Question: Here's a simplified reproducible example of a companies manufacturing and sales flow model with graph in R.
'''
library(igraph)
# Create graph
graph= graph.formula(
R --+ P1,
P1 --+ M1,
R --+ P2,
P2 --+ M2,
P1 --+ P3,
P2 --+ P3,
P3 --+ M2,
R --+ P4,
P3 --+ P5,
P4 --+ P5,
P5 --+ M3,
P5 --+ M4
)
# Change colors for pretty plot
V(graph)$color= "gray"
V(graph)[name== "R"]$color= "cyan"
V(graph)[grepl(x= name, pattern= "M")]$color= "green"
V(graph)[name %in% c("P1", "P2", "P4")]$color= "red"
# Add sales volume as attribute and add to edge label in plot
E(graph)[4]$sales= 100
E(graph)[4]$label= paste("Sales:
", E(graph)[4]$sales, "tons")
E(graph)[6]$sales= 200
E(graph)[6]$label= paste("Sales:
", E(graph)[6]$sales, "tons")
E(graph)[8]$sales= 500
E(graph)[8]$label= paste("Sales:
", E(graph)[8]$sales, "tons")
E(graph)[11]$sales= 1000
E(graph)[11]$label= paste("Sales:
", E(graph)[11]$sales, "tons")
E(graph)[12]$sales= 2000
E(graph)[12]$label= paste("Sales:
", E(graph)[12]$sales, "tons")
# Add bill of material share as attribute and add to edge label in plot
E(graph)[1:3]$share= 1.0
E(graph)[1:3]$label= paste("Share:
", E(graph)[1:3]$share*100, "%")
E(graph)[7]$share= 0.8
E(graph)[7]$label= paste("Share:
", E(graph)[7]$share*100, "%")
E(graph)[5]$share= 1 - 0.8
E(graph)[5]$label= paste("Share:
", E(graph)[5]$share*100, "%")
E(graph)[9]$share= 0.4
E(graph)[9]$label= paste("Share:
", E(graph)[9]$share*100, "%")
E(graph)[10]$share= 1 - 0.4
E(graph)[10]$label= paste("Share:
", E(graph)[10]$share*100, "%")
# Add preliminary NA vol attribute to nodes and add label in plot
V(graph)$vol= NA
V(graph)$label= paste(V(graph)$name, "
Volume:
", V(graph)$vol, "tons")
# Plot
E(graph)$label.cex=0.8
V(graph)$label.cex=0.8
V(graph)$size=20
layout= layout.reingold.tilford(graph, root=1)
layout[3,2]=0
layout[5,2]=0
plot(graph, layout= layout)
'''

The model network comprises of following components:
- 'R''P1, P2, P4'- 'P1...P5''R''P1, P2, P4''P3, P5'- 'M...''P1...5''P4''P5''P3'
Known attributes to edges in this network are:
- 'Sales''P1, P2, P3, P5''M1, M2, M3, M4'- 'Share''P1, P2, P4''P3''P2''P1'
'vol''P1 ... P5''R''NA''vol'
'sales''vol''share''R'
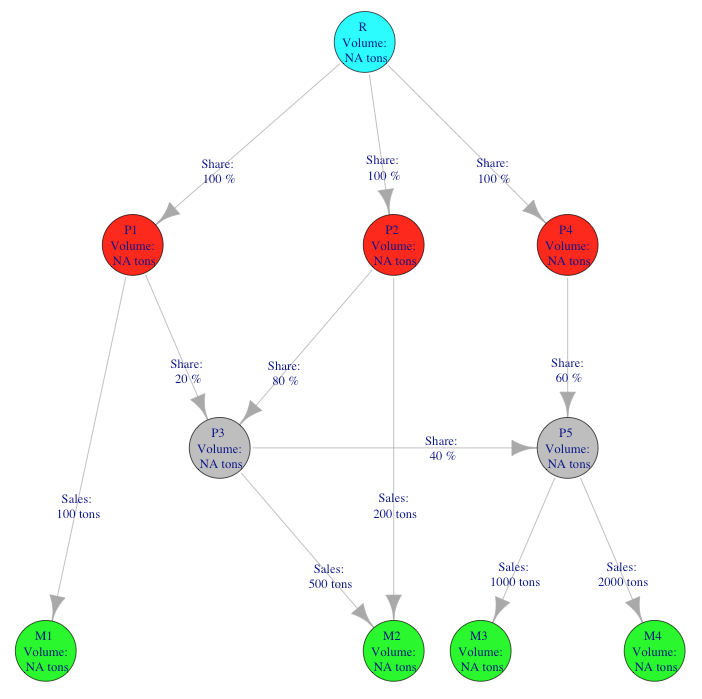
Answer: After lot's of experimentation, looks like I have a first solution. The reproducible example can be solved with it. So far haven't yet tested in the real world complicated case.
'''
library(igraph)
# Create graph
graph= graph.formula(
R --+ P1,
P1 --+ M1,
R --+ P2,
P2 --+ M2,
P1 --+ P3,
P2 --+ P3,
P3 --+ M2,
R --+ P4,
P3 --+ P5,
P4 --+ P5,
P5 --+ M3,
P5 --+ M4
)
# Change colors for pretty plot
V(graph)$color= "gray"
V(graph)[name== "R"]$color= "cyan"
V(graph)[grepl(x= name, pattern= "M")]$color= "green"
V(graph)[name %in% c("P1", "P2", "P4")]$color= "red"
# Add sales volume as attribute and add to edge label in plot
E(graph)$vol= NA # prefill
E(graph)[4]$vol= 100
E(graph)[6]$vol= 200
E(graph)[8]$vol= 500
E(graph)[11]$vol= 1000
E(graph)[12]$vol= 2000
# Add bill of material share as attribute and add to edge label in plot
E(graph)[1:3]$share= 1.0
E(graph)[7]$share= 0.8
E(graph)[5]$share= 1 - 0.8
E(graph)[9]$share= 0.4
E(graph)[10]$share= 1 - 0.4
# Add preliminary NA vol attribute to nodes and add label in plot
V(graph)$vol= 0
# Plot
update.labels= function(graph){
E(graph)[4]$label= paste("Vol:
", E(graph)[4]$vol, "tons")
E(graph)[6]$label= paste("Vol:
", E(graph)[6]$vol, "tons")
E(graph)[8]$label= paste("Vol:
", E(graph)[8]$vol, "tons")
E(graph)[11]$label= paste("Vol:
", E(graph)[11]$vol, "tons")
E(graph)[12]$label= paste("Vol:
", E(graph)[12]$vol, "tons")
E(graph)[1:3]$label= paste("Share:
", E(graph)[1:3]$share*100, "%", "
Vol:
", E(graph)[1:3]$vol, "tons")
E(graph)[7]$label= paste("Share:
", E(graph)[7]$share*100, "%", "
Vol:
", E(graph)[7]$vol, "tons")
E(graph)[5]$label= paste("Share:
", E(graph)[5]$share*100, "%", "
Vol:
", E(graph)[5]$vol, "tons")
E(graph)[9]$label= paste("Share:
", E(graph)[9]$share*100, "%", "
Vol:
", E(graph)[9]$vol, "tons")
E(graph)[10]$label= paste("Share:
", E(graph)[10]$share*100, "%", "
Vol:
", E(graph)[10]$vol, "tons")
V(graph)$label= paste(V(graph)$name, "
Volume:
", V(graph)$vol, "tons")
graph
}
graph= update.labels(graph)
E(graph)$label.cex=0.8
V(graph)$label.cex=0.8
V(graph)$size=20
layout= layout.reingold.tilford(graph, root=1)
layout[3,2]=0
layout[5,2]=0
plot(graph, layout= layout)
'''

'''
# Aggregate sales volumes to markets
this.vertices.names= V(graph)[grepl(x=name, pattern = "M")]$name
for (i in this.vertices.names) {
V(graph)[name== i]$vol= sum(E(graph)[to(i)]$vol, na.rm=T)
}
# Calculate volumes along the network
# do stepwise from farthest nodes to nearest (origin is "R")
# 1.step: aggregate "from" edge vol attributes to product node vol attribute
# 2.step: distribute node vol attribute to "to" edge vol attribute by vol of node * share of edge
# Function to sort nodes even if they have same distance from root
max.out.edges= function(graph, from.node.name) {
max(shortest.paths(graph= graph, v= V(graph)[name==from.node.name], mode="out")
[is.finite(shortest.paths(graph= graph, v= V(graph)[name==from.node.name], mode="out"))])
}
# Function to create a list of nodes lists sorted with decending distance from root
list.farthest.nodes= function(graph, from.node.name) {
ans= list()
sp= shortest.paths(graph= graph, v= V(graph)[name==from.node.name], mode="out")
max.distance= max(sp[is.finite(sp)])
for (i in 0:max.distance-1) {
nodes= sapply(dimnames(sp)[[2]][which(sp==max.distance-i)], function(x) max.out.edges(graph, x), simplify= T)
ans= c(ans, list (names(nodes[order(nodes)])))
}
ans[[1]]= NULL
ans[[max.distance+1]]= "R"
ans
}
farthest.nodes= list.farthest.nodes(graph, "R")
for (i in farthest.nodes) {
print(paste("Levels:", i))
for (j in i) {
print(paste("Single Level",j))
if (!grepl(x=j, pattern="M")) {
V(graph)[name== j]$vol= V(graph)[name== j]$vol + sum(E(graph)[from(j)]$vol, na.rm=T)
if (!grepl(x=j, pattern="R")) {
E(graph)[to(j)]$vol= E(graph)[to(j)]$share * V(graph)[name== j]$vol
}
}
}
}
graph= update.labels(graph); plot(graph, layout=layout)
'''